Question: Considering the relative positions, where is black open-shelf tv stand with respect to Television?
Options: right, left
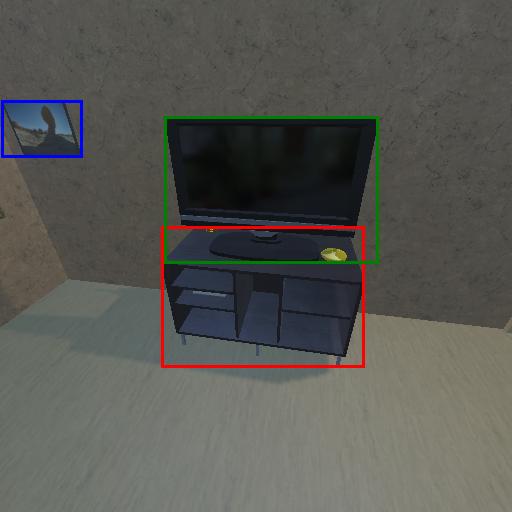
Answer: right